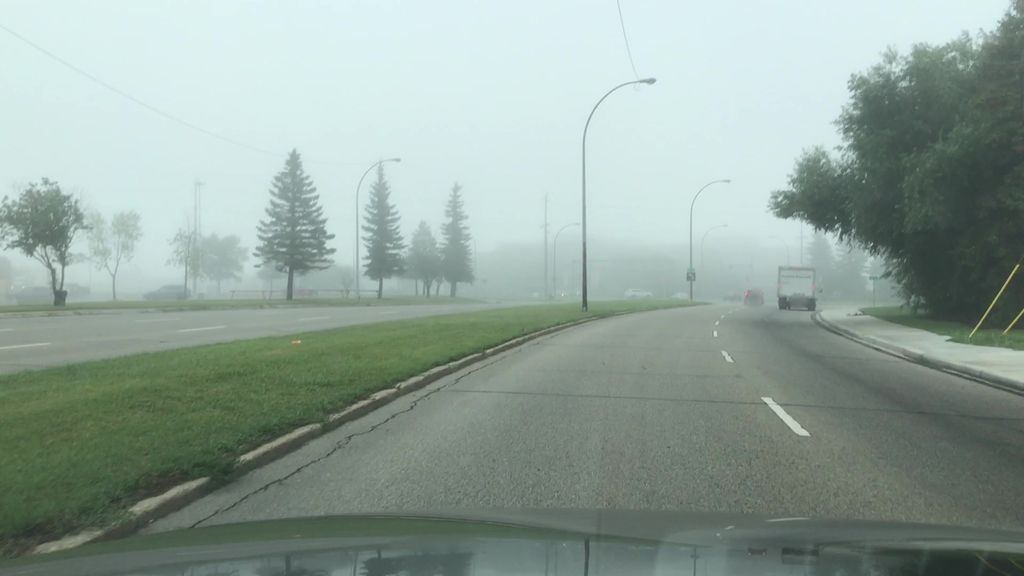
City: edmonton